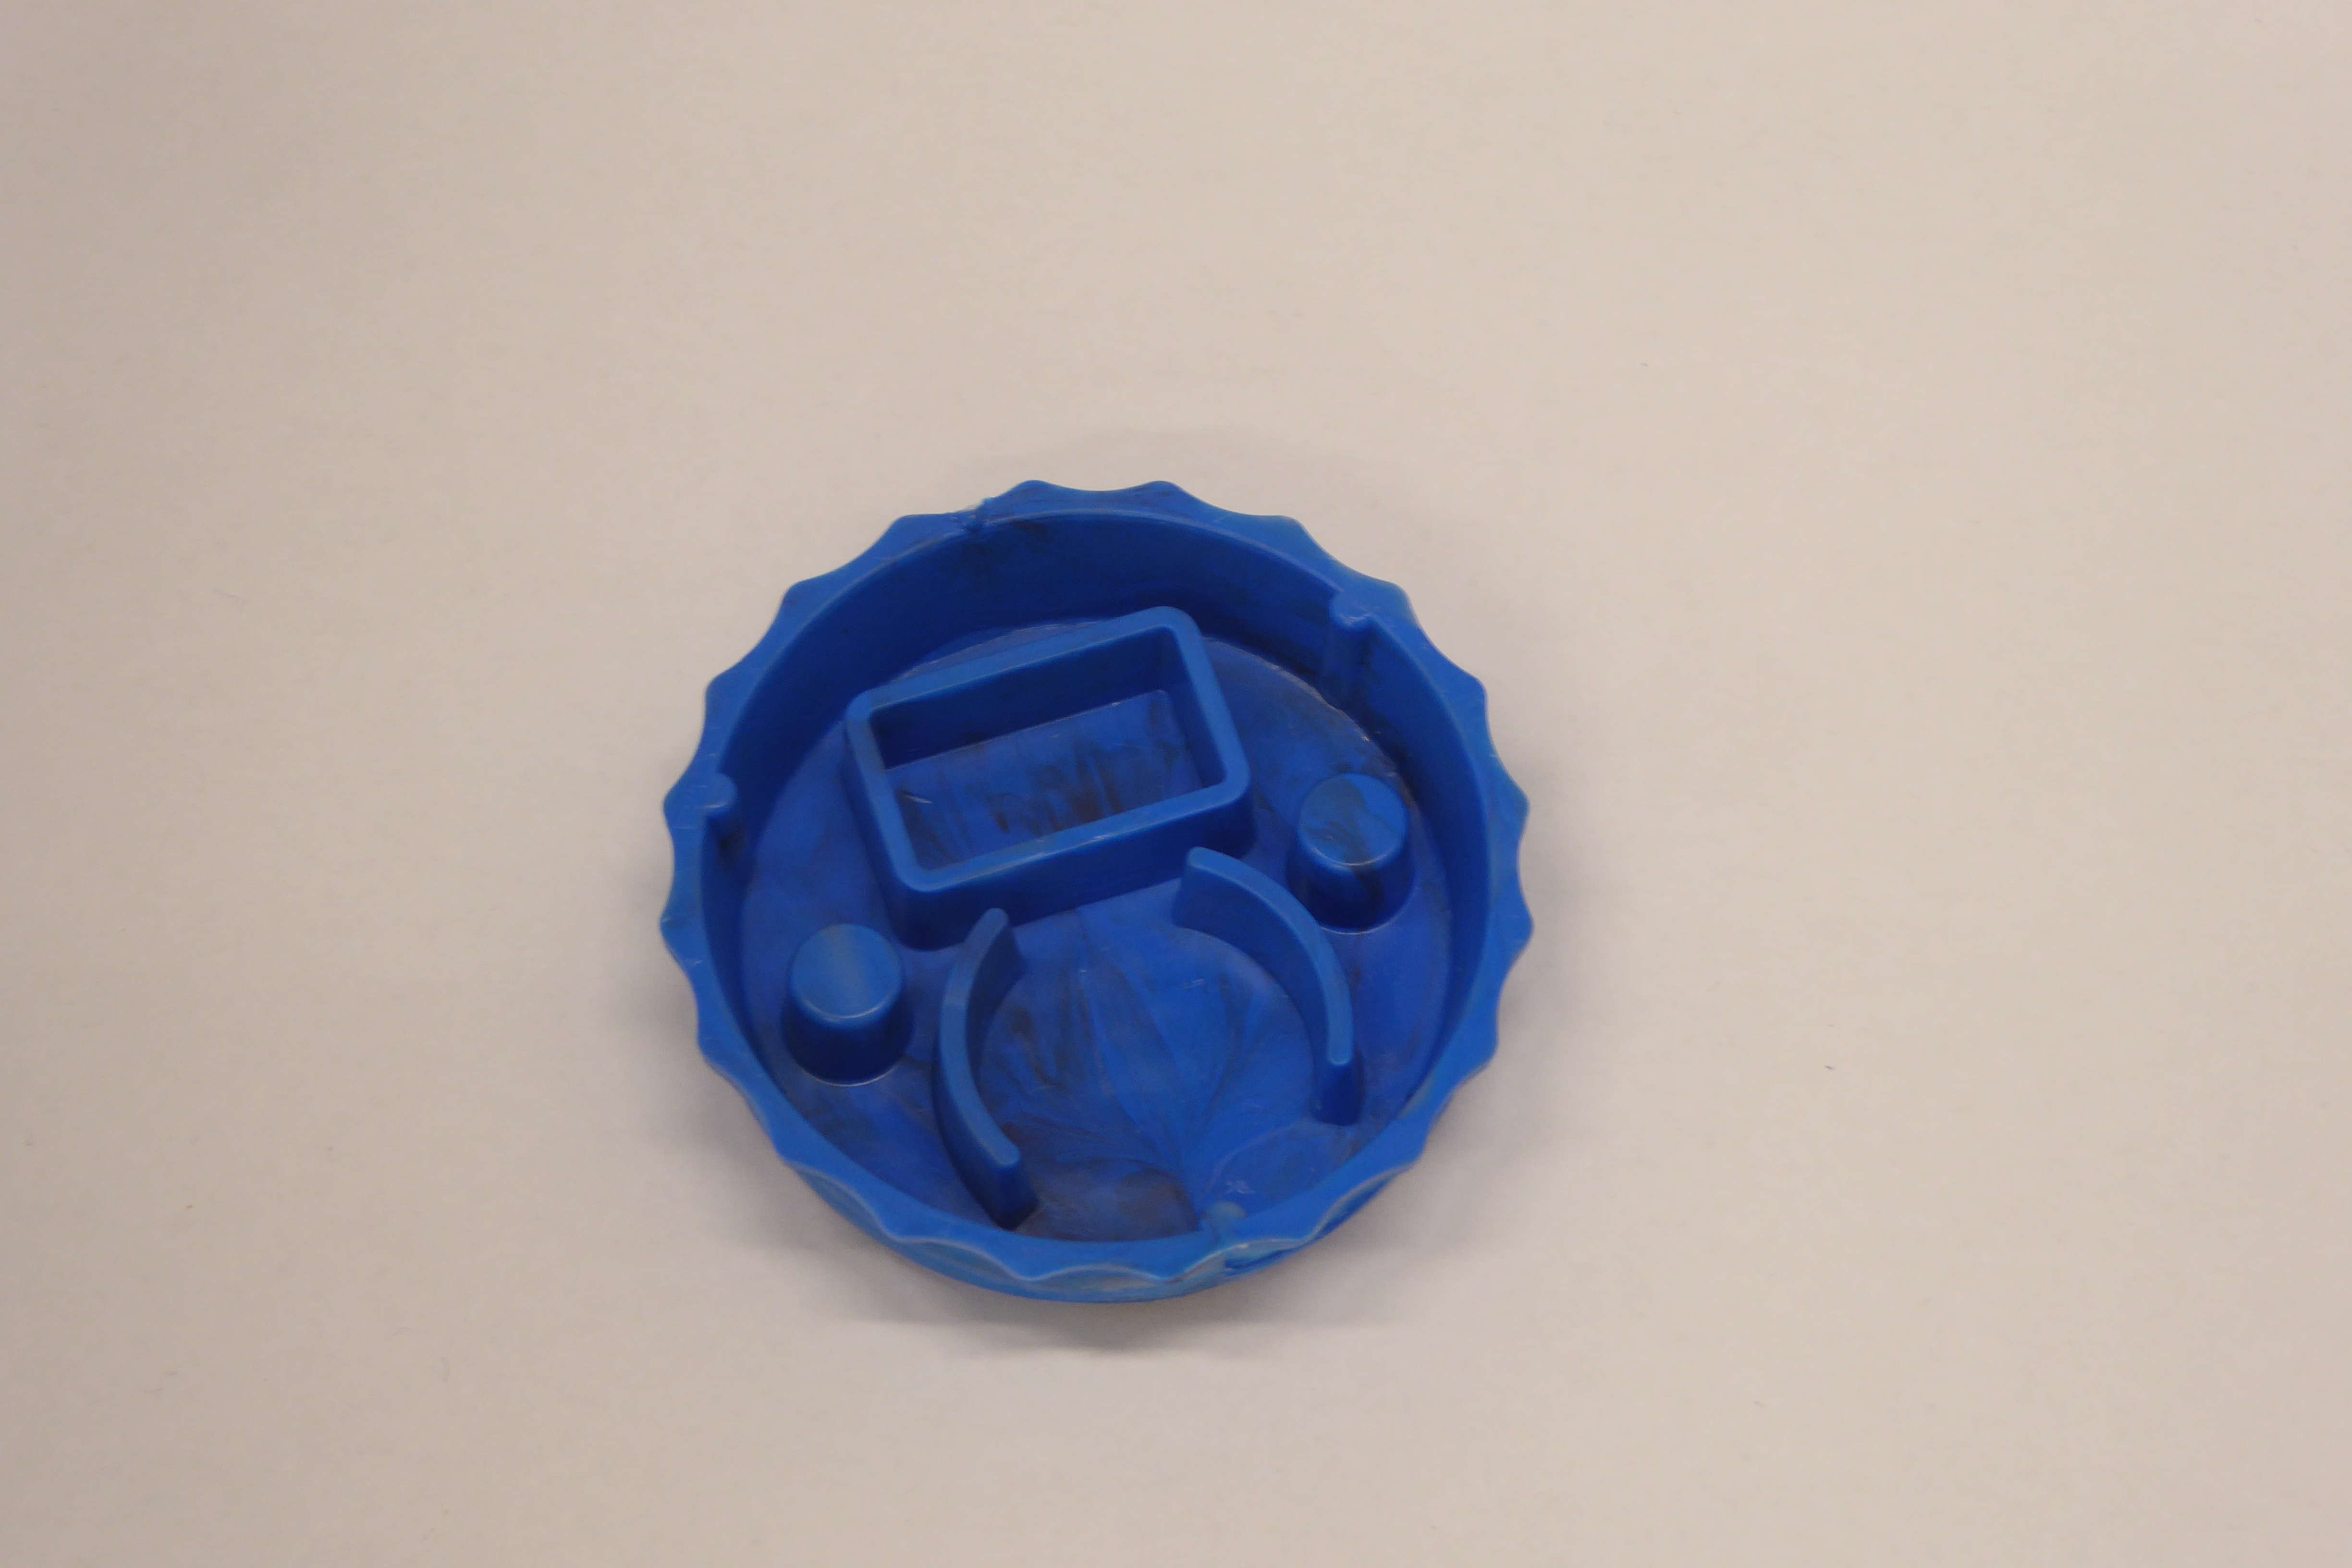
Label: Bottle Opener - Cover